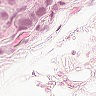
Metastatic tissue present: yes